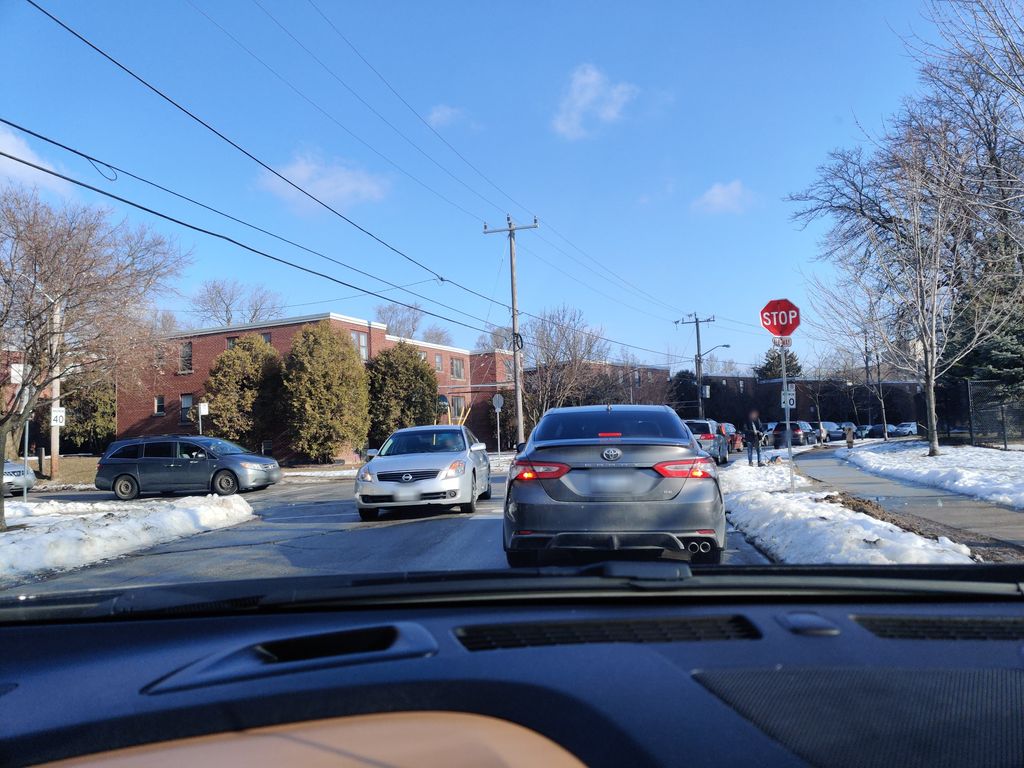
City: toronto